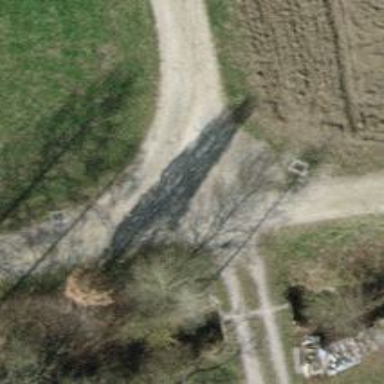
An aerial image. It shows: Track with grade2 tracktype.